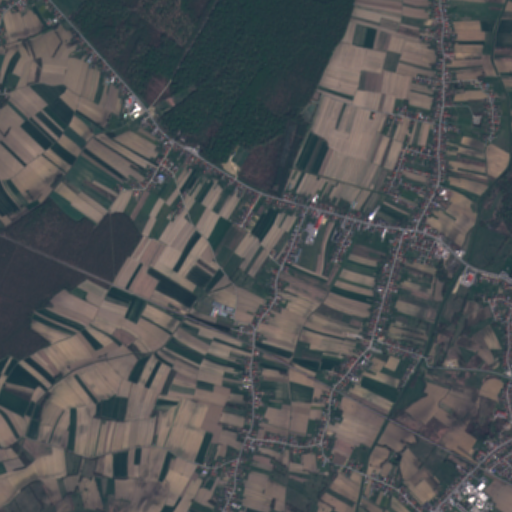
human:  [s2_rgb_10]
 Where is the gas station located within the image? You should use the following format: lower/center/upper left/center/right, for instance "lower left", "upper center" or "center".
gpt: The gas station is located in the upper center of the image.
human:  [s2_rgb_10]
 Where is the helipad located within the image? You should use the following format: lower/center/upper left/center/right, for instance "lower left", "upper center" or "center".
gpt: The helipad is located in the center right of the image.
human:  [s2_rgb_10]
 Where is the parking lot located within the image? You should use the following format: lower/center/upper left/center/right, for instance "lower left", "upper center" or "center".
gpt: The parking lot is located in the center right of the image.
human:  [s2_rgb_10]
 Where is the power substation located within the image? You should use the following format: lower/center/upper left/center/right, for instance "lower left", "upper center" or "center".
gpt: The power substation is located in the lower right of the image.
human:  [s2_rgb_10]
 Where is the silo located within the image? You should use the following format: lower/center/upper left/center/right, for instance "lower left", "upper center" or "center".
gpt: The silo is located in the lower right of the image.
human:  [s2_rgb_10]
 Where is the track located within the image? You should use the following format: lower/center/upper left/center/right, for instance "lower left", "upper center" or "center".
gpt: There is no track in the image.